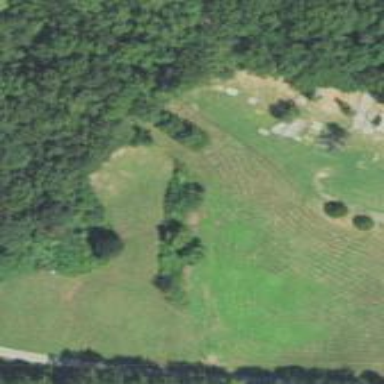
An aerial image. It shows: Cemetery.